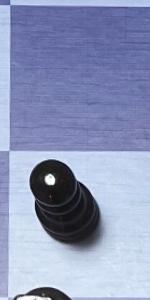
Label: Pawn_Black